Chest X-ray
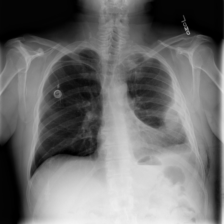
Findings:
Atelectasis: negative
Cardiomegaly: negative
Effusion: negative
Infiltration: negative
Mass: negative
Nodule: negative
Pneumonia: negative
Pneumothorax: positive
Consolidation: negative
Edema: negative
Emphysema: negative
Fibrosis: negative
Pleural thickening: negative
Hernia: negative